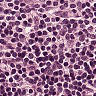
Metastatic tissue present: no